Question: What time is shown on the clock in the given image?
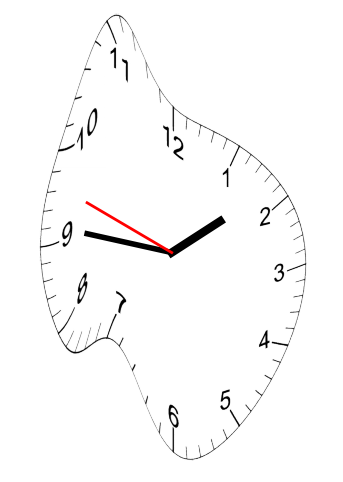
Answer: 01:45:48